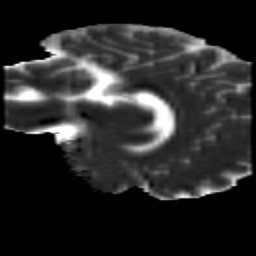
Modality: MD
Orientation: sagittal
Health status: healthy
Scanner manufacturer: siemens
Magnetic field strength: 3 T
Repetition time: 10 s
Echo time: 0.092 s